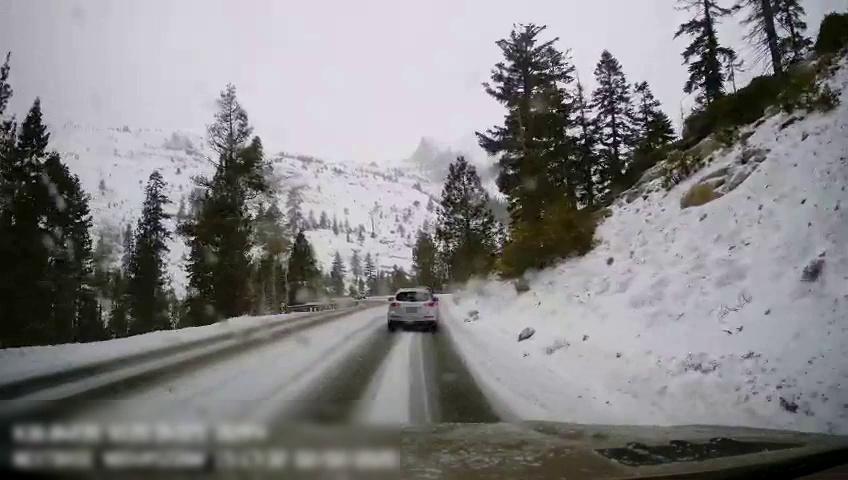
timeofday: Day
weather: Snowy
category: Drivable Space
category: Vehicles | Car
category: Vehicles | Car